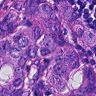
Metastatic tissue present: yes